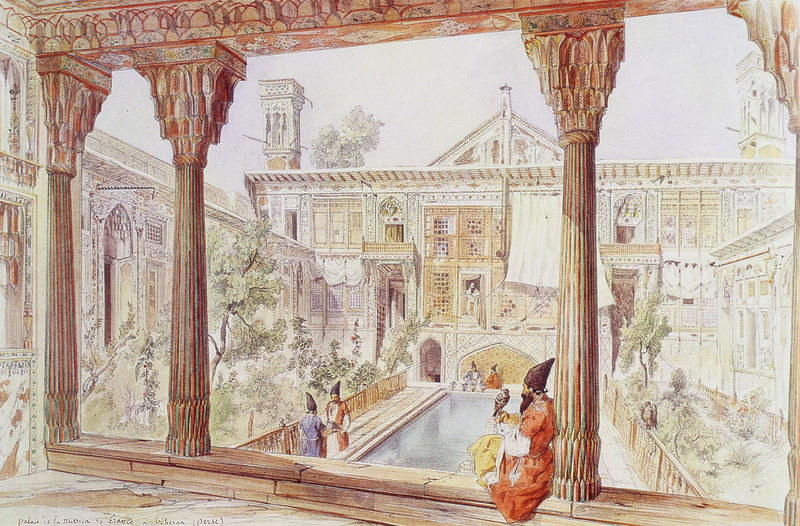
Titel: Der Palast der französischen Gesandtschaft in Teheran
Künstler: Jules Laurens
Institution: Sammlung A. Gharagozlou
Schlagwörter: falke, himmel, mann, vogel, wasser, aquarell, bäume, teich, fenster, hut, säule, säulen, ausblick, blick, gebäude, haus, architektur, natur, brunnen, turm, bassin, garten, segel, innenhof, orient, palast, becken, asien, lithografie, arkaden, kapitelle, kapitell, arabisch, mönch, tempel, korinthisch, wasserbecken, islam, atrium, falkner, türken, indisch, mánner, baum, menschen, bild, braun